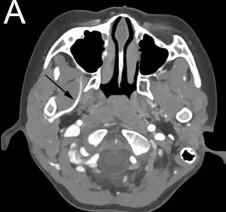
Preoperative examination and surgical design. (A) Preoperative CTA showed that the right internal maxillary artery was located deep inside the lateral wing muscle.
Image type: radiology (ct)